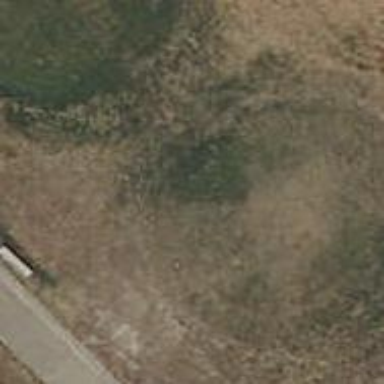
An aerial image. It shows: Golf tee.